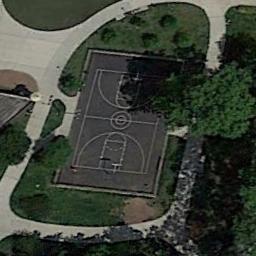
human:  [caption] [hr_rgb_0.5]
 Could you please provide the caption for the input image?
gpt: A basketball court surrounded by a road paved with cement and some trees beside .

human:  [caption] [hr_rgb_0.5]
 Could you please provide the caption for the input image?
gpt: The basketball court on the lawn is surrounded by roads,With some trees nearby .

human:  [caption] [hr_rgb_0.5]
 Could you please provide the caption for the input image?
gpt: The two basketball courts are separated by a row of trees .

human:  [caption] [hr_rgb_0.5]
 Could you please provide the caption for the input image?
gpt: There is a basketball court surrounded by grass and trees next to a road .

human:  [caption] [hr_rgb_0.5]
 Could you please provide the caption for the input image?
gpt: The road surrounds the basketball court .